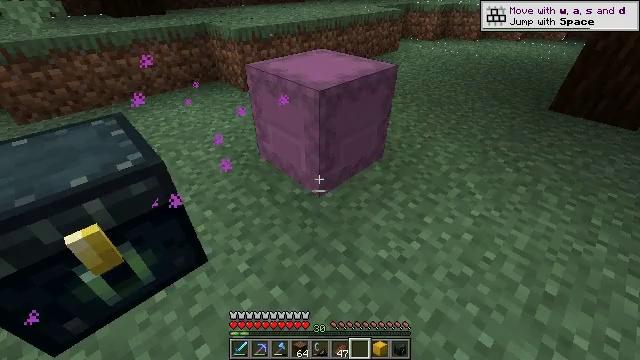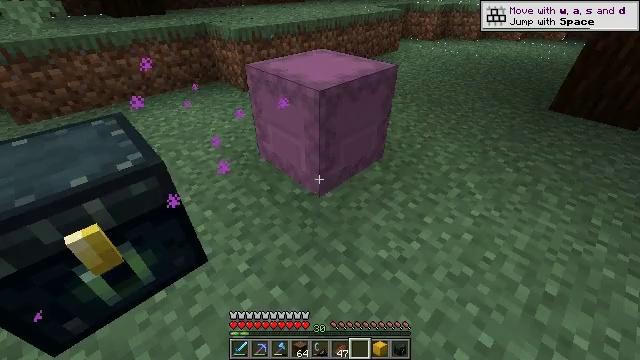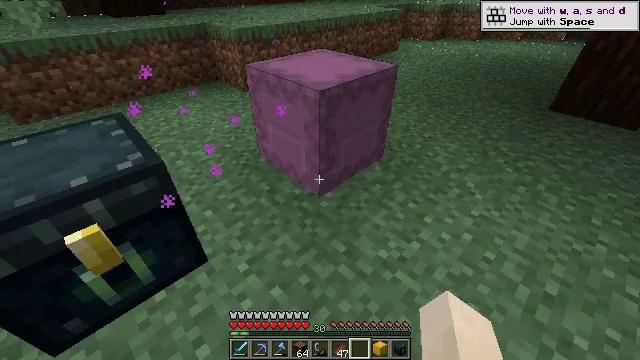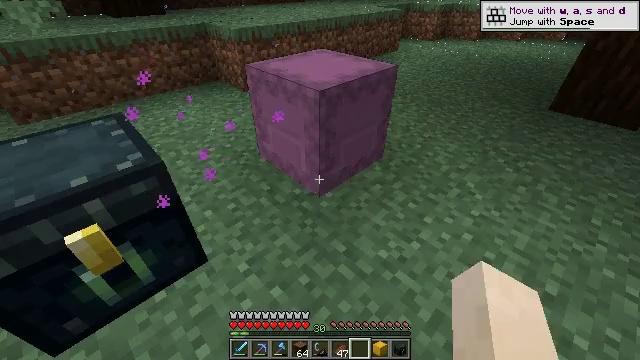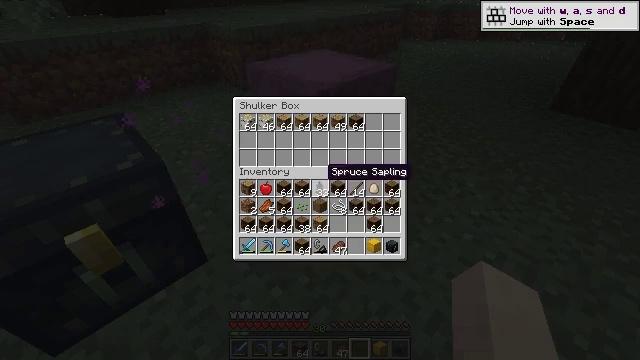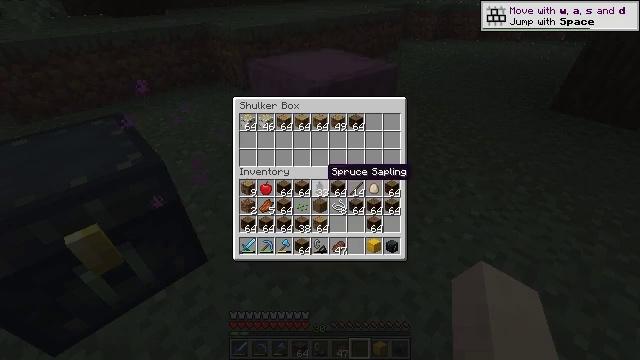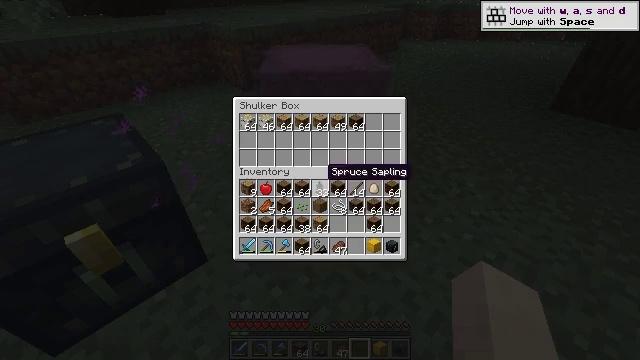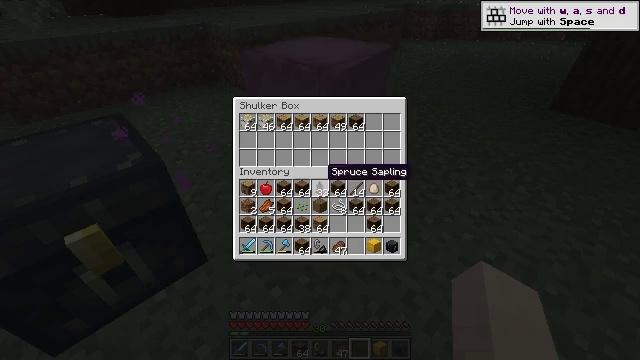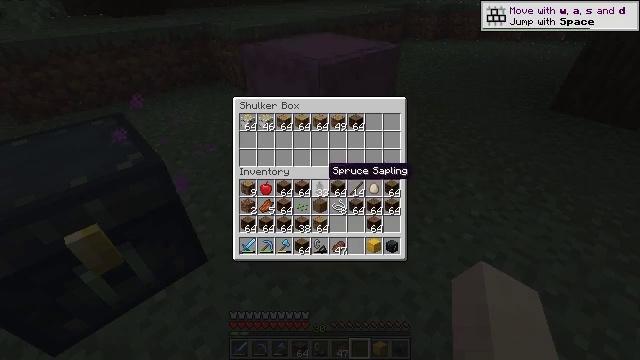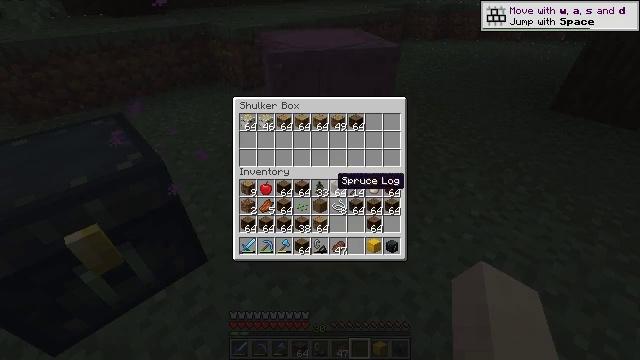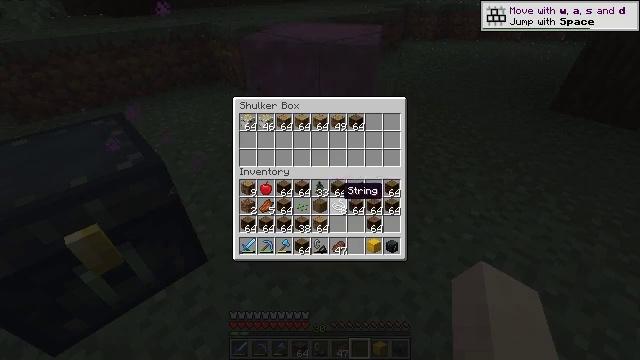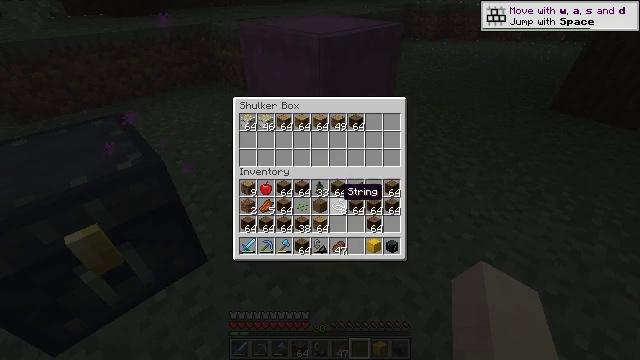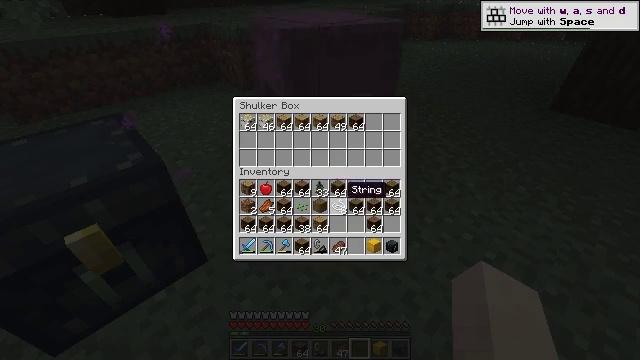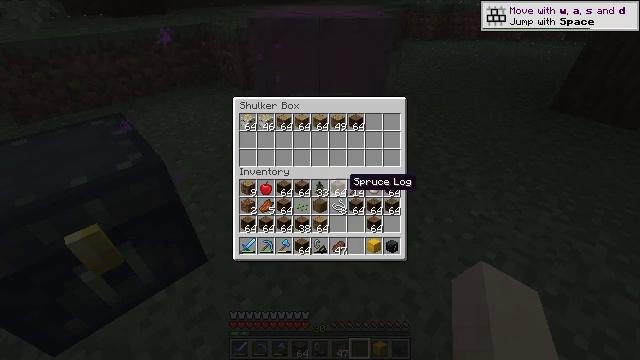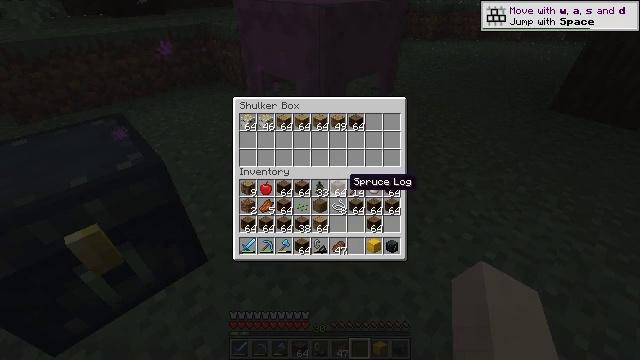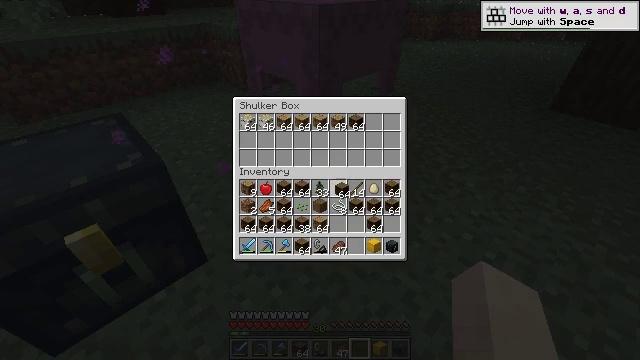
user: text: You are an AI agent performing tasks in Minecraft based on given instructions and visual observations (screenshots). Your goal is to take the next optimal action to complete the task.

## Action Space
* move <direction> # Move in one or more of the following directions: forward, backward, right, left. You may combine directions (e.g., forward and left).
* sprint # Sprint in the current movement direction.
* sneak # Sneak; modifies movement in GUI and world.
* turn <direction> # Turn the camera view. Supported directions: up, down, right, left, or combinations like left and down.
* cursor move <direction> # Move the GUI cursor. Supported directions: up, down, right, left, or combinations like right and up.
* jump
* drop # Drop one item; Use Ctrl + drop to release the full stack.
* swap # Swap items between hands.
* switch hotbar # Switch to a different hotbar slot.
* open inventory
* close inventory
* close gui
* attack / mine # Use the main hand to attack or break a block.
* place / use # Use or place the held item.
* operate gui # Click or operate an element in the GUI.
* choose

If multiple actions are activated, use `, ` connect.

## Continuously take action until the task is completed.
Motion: motion action
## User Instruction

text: Mine the shulker box.
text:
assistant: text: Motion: use / place
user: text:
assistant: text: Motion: no_op
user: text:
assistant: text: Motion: no_op
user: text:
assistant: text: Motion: open gui
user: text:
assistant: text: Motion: no_op
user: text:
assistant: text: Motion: no_op
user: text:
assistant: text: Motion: no_op
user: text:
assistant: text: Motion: no_op
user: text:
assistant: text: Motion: cursor move right and down
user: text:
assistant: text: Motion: cursor move down
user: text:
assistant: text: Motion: no_op
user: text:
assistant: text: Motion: no_op
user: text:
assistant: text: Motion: cursor move up
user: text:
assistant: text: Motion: no_op
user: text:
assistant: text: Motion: operate gui
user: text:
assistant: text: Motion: operate gui
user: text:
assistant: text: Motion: operate gui
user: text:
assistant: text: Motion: no_op
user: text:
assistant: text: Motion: no_op
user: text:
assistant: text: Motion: no_op
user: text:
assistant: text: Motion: sneak
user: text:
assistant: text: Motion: sneak
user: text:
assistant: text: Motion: sneak
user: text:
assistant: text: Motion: sneak, operate gui
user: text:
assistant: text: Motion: sneak, operate gui
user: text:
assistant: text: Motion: sneak
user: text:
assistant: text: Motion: sneak, operate gui
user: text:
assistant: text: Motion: sneak, operate gui
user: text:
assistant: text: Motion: sneak, operate gui
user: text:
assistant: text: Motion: sneak